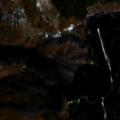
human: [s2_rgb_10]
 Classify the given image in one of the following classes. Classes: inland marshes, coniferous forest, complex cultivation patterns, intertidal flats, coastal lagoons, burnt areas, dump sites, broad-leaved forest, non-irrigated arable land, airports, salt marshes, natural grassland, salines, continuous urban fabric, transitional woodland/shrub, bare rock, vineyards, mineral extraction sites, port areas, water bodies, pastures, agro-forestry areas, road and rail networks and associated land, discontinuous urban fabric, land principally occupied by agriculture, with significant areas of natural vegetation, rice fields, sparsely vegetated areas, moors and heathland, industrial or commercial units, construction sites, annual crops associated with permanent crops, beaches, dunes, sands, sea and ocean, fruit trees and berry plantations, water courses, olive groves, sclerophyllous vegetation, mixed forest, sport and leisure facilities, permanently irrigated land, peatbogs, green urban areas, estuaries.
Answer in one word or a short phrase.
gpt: land principally occupied by agriculture, with significant areas of natural vegetation, broad-leaved forest, mixed forest